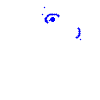
Particle: electron